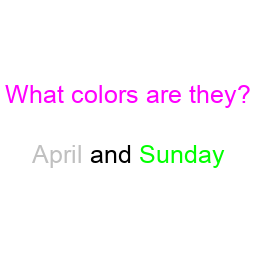
Color: silver, lime
Background color: white
Question text color: magenta